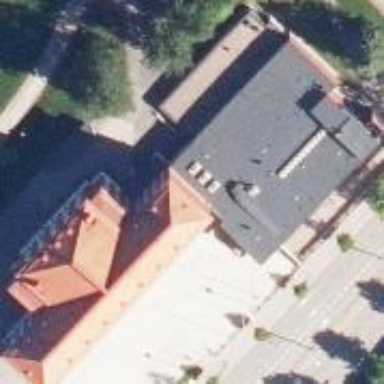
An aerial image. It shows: School building.